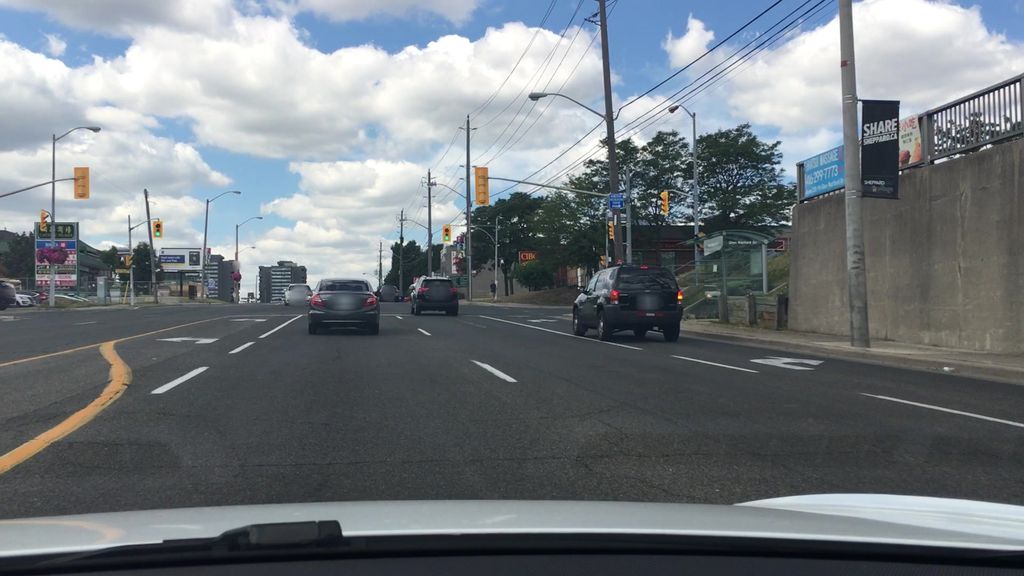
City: toronto